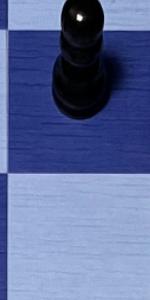
Label: Empty